Field crop: tomato
Growth stage: 1
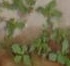
Species: portulaca